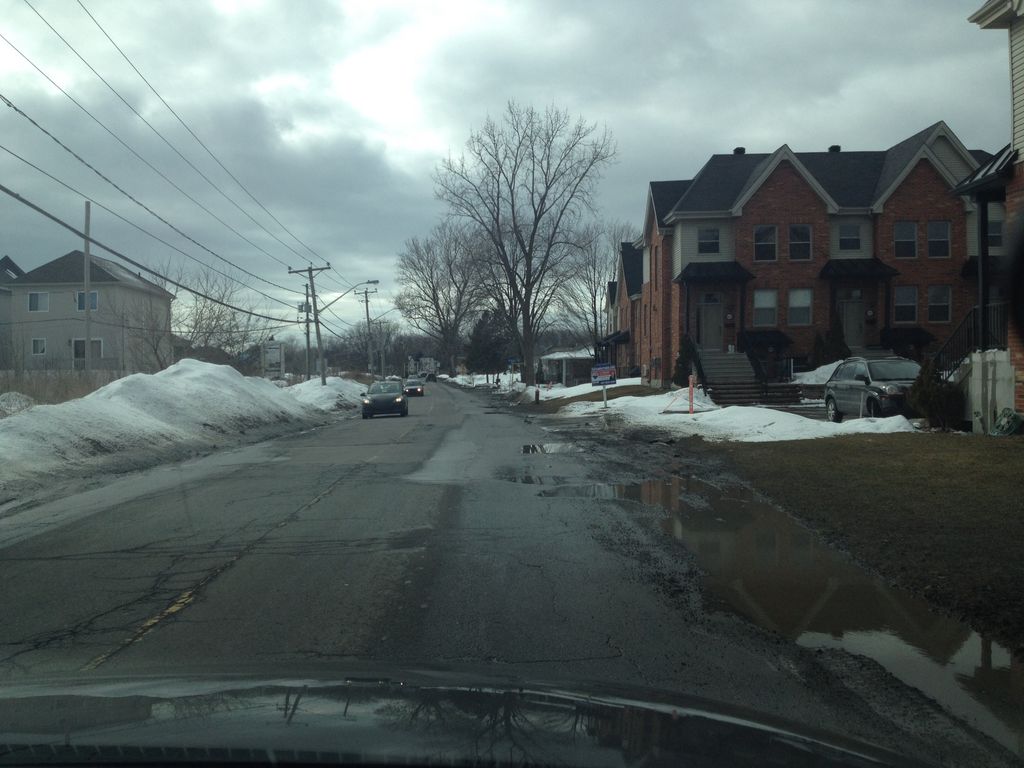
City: montreal